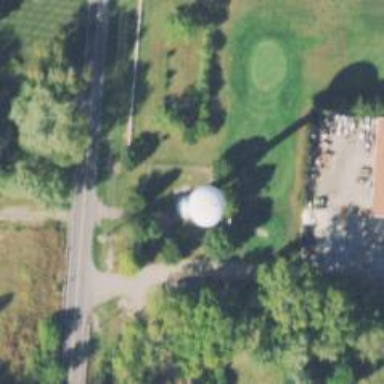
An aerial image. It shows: Water tower that is man-made.